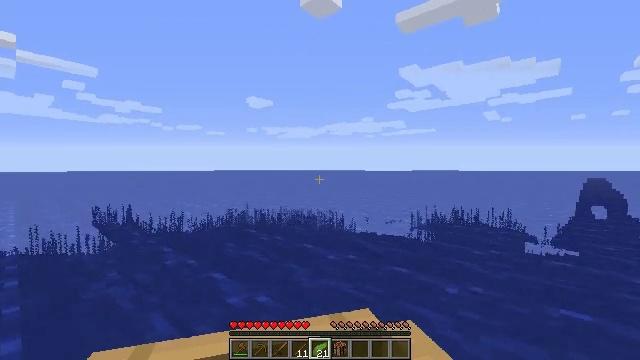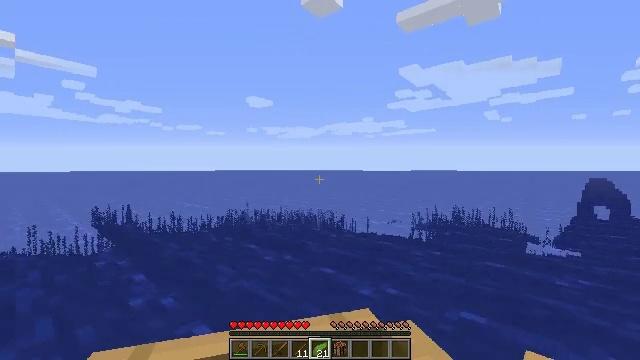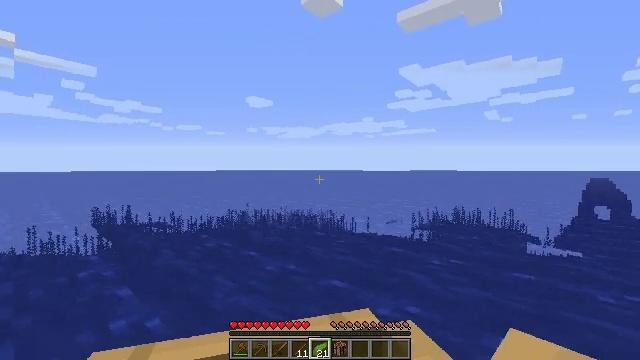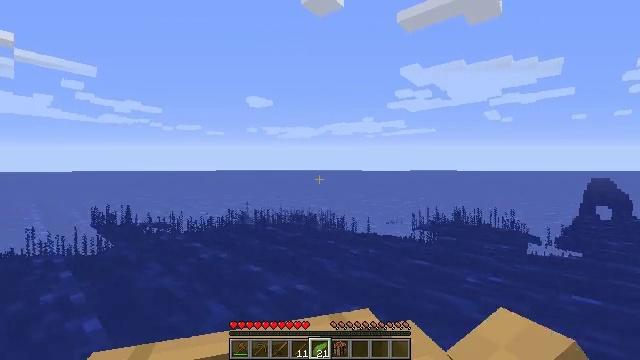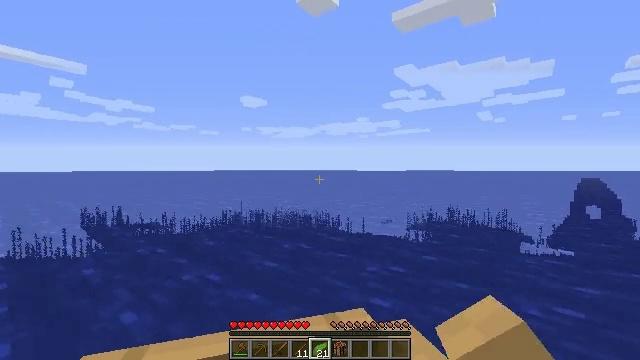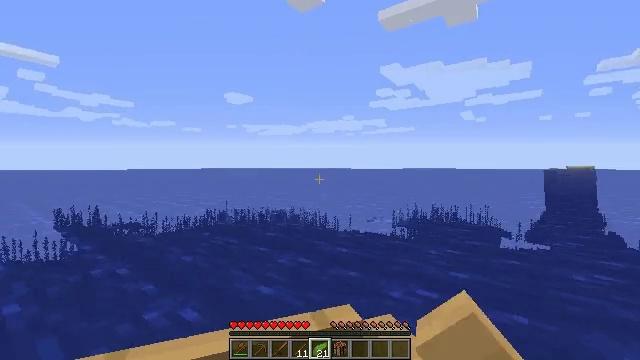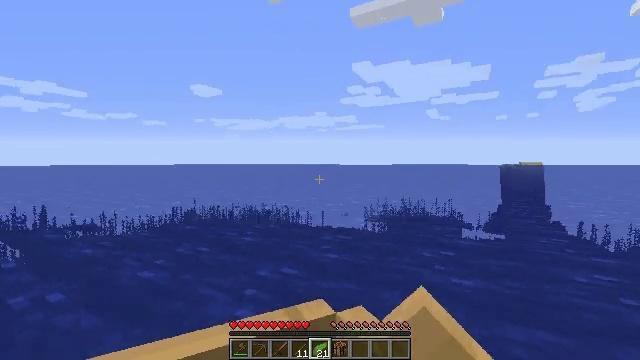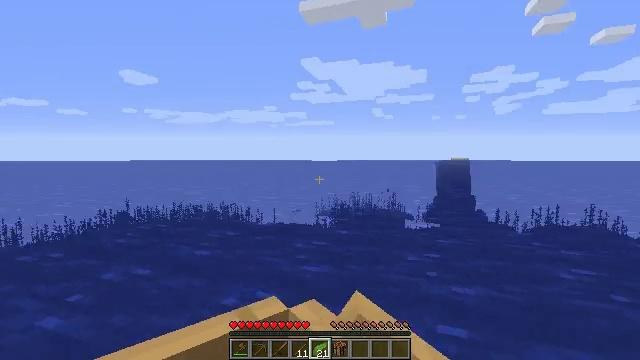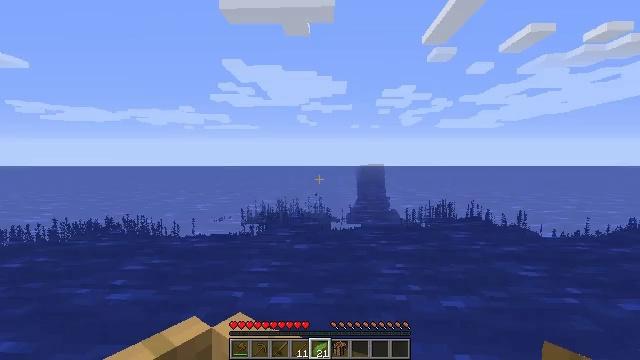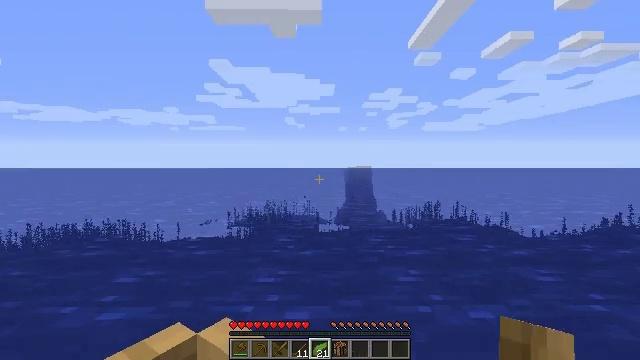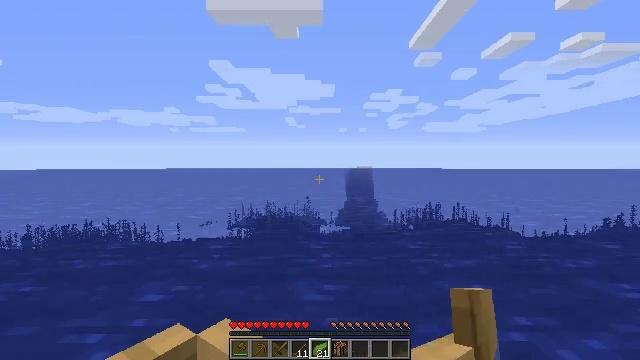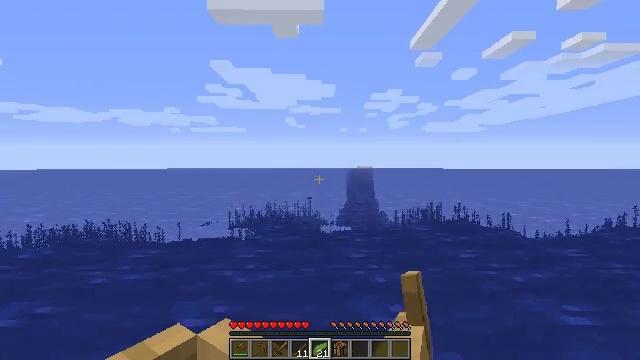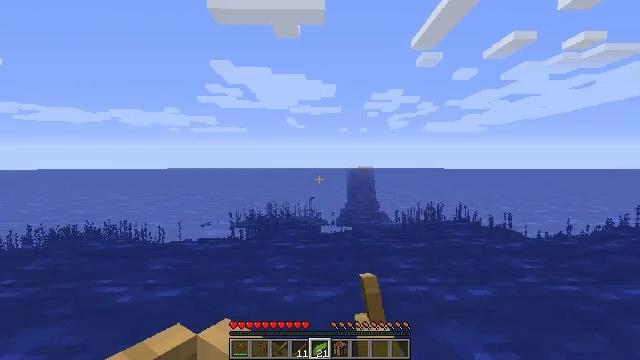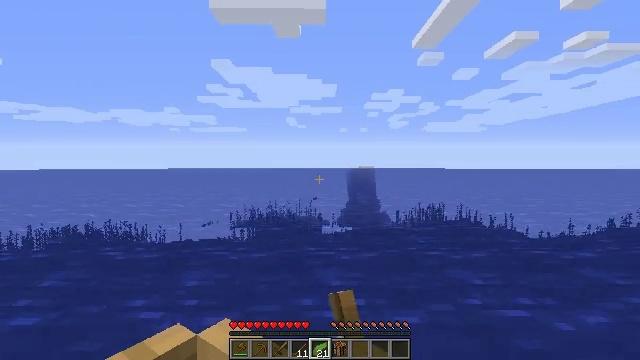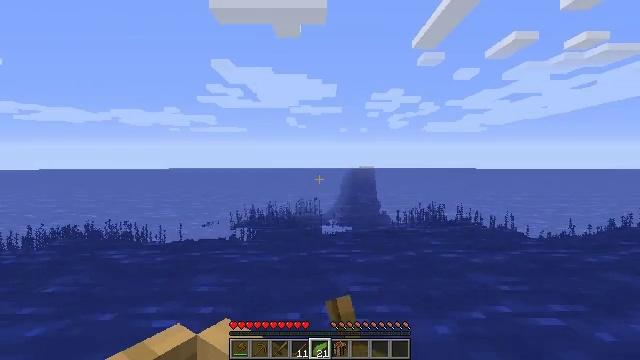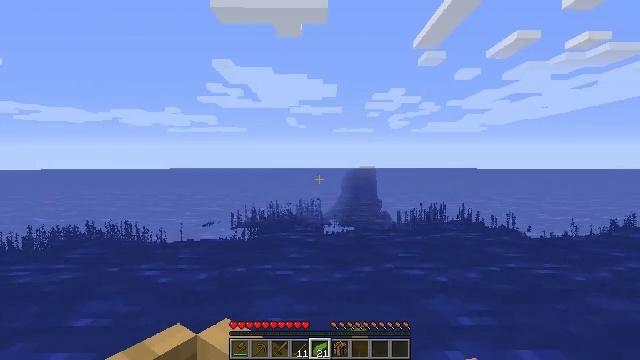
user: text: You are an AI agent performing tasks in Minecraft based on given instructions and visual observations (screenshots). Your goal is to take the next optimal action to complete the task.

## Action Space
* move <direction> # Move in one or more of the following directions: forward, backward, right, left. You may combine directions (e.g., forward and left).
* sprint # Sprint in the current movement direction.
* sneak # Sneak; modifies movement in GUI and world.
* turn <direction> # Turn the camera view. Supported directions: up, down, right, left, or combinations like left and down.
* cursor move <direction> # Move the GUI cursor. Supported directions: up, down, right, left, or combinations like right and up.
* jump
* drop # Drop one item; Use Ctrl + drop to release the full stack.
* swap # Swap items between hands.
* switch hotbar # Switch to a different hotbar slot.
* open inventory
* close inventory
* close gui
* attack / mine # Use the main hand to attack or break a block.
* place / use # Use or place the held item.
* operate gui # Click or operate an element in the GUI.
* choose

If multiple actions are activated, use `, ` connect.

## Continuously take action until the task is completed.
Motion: motion action
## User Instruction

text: Remove kelp and place it on the ground.
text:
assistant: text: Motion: move forward
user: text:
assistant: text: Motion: move forward
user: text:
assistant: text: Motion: move forward
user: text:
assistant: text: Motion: move forward, turn right
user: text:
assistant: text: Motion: move forward, turn right
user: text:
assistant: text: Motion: move forward, turn right
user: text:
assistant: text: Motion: move forward, turn right
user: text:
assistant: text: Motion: move forward, turn right and up
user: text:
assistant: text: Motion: move forward, turn right
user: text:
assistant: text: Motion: move forward
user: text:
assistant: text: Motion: move forward
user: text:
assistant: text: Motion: move forward
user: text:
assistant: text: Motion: move forward
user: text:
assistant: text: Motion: move forward
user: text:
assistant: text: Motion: move forward
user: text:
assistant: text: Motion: move forward
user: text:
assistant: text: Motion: move forward
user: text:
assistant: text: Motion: move forward
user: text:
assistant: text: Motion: move forward
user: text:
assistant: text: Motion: move forward
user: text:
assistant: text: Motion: move forward
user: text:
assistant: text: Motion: move forward, turn left
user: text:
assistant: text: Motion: move forward, turn left
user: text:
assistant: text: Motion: move forward
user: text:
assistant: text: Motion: move forward
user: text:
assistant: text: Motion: move forward
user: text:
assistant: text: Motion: move forward, turn left
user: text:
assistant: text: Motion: move forward, turn left
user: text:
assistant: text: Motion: move forward
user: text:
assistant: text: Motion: move forward, turn left